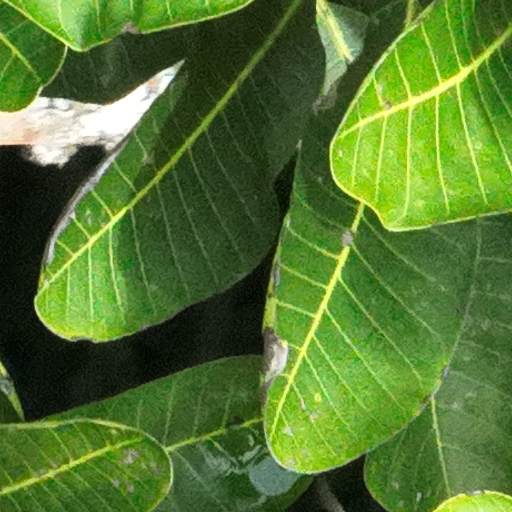
Species: Anacardium excelsum
GBIF accepted scientific name: Anacardium excelsum
Crown area (m\u00b2): 135.461